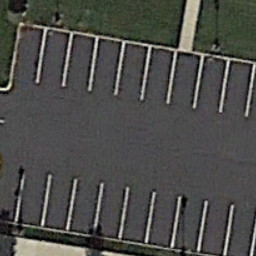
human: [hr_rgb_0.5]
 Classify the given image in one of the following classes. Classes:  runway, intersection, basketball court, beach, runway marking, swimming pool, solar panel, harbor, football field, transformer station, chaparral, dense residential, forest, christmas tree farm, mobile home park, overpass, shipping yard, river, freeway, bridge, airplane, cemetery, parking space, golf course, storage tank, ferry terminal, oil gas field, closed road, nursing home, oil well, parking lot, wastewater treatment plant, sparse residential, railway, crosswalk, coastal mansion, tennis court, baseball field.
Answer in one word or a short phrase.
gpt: parking space